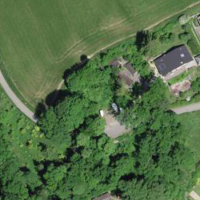
EUNIS habitat code: 52
Species observed at this site:
Bellis perennis